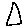
Label: triangle